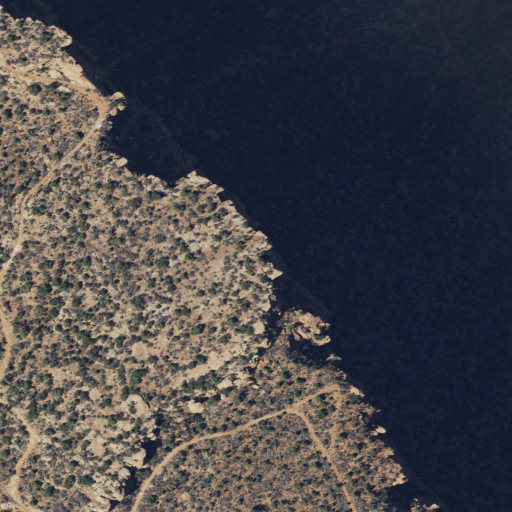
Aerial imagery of mountain in Utah named Fisher Mesa containing evergreen forest and shrub